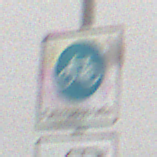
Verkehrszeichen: BeginnFahrradstrasse
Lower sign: MehrspurigeFahrzeugeFrei1
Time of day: MorningAfternoon
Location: Outdoor (Nature)
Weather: Overcast
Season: Winter
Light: Natural